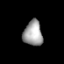
Tissue: prostate
Cell type: T cells
Senescence score: 0.3252
Nuclear area (px): 471
Mean DAPI intensity: 159.807